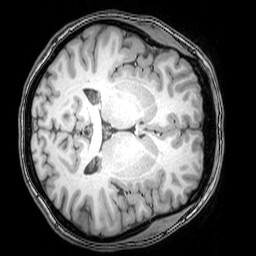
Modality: T1w
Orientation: axial
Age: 24
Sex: female
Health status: healthy
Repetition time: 0.081 s
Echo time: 0.037 s